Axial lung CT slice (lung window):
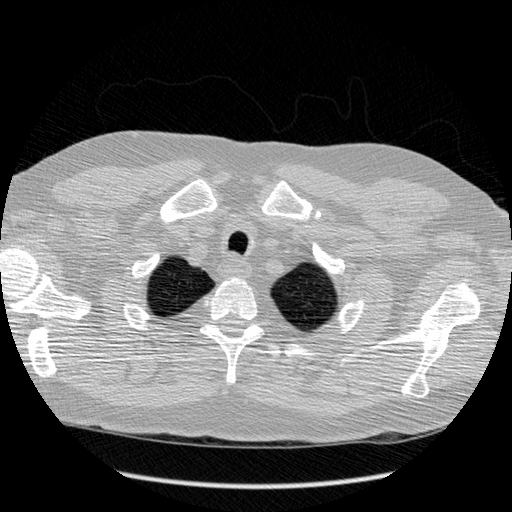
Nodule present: no